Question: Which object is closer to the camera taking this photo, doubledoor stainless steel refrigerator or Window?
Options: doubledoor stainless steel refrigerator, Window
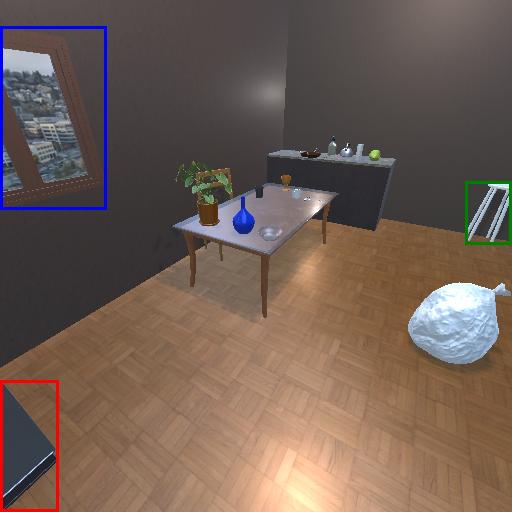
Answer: doubledoor stainless steel refrigerator